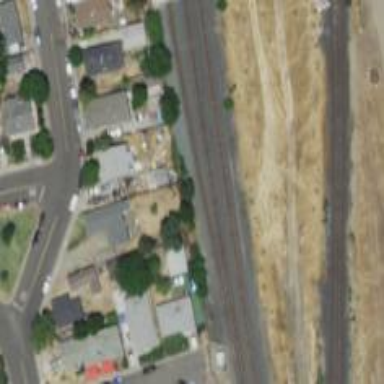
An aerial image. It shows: Railway track.